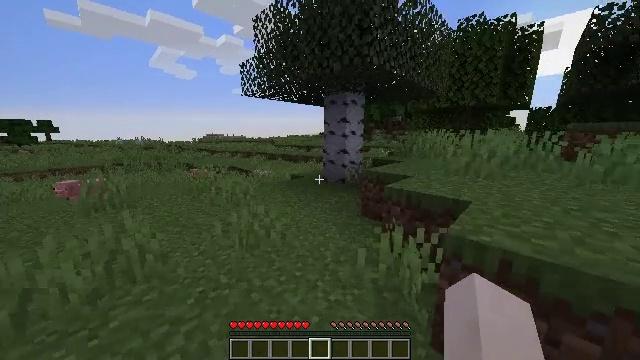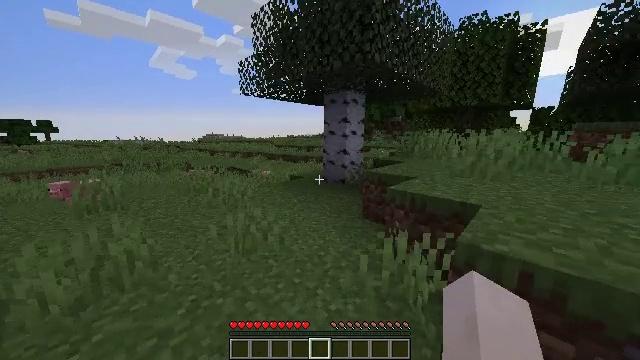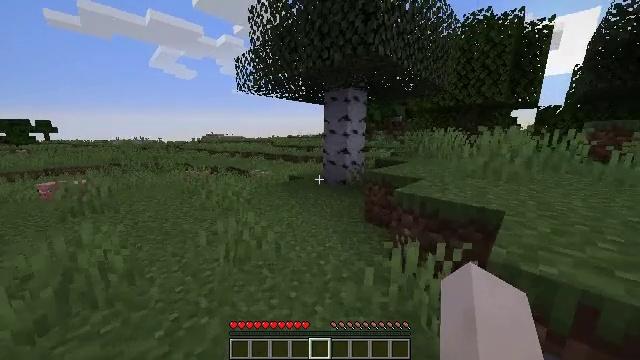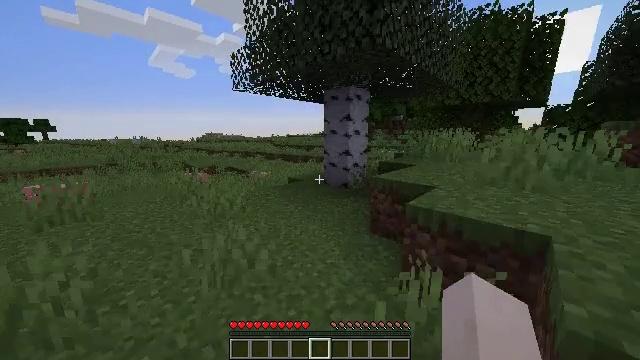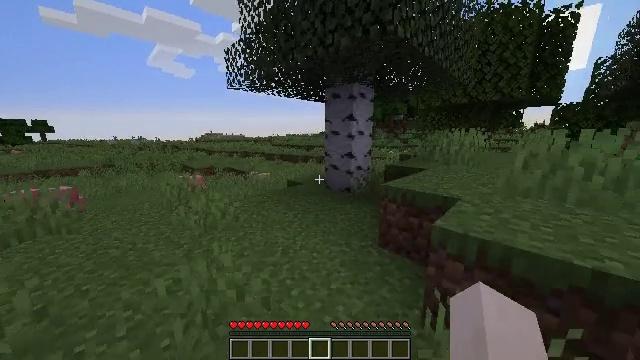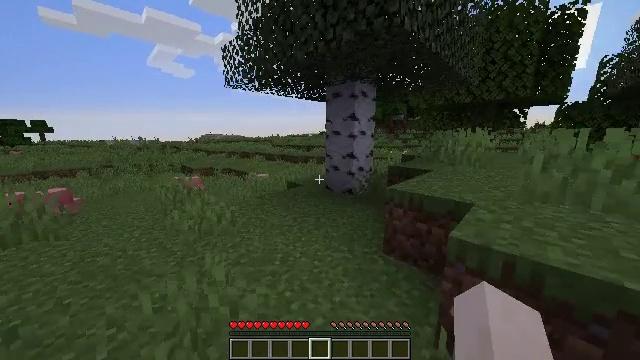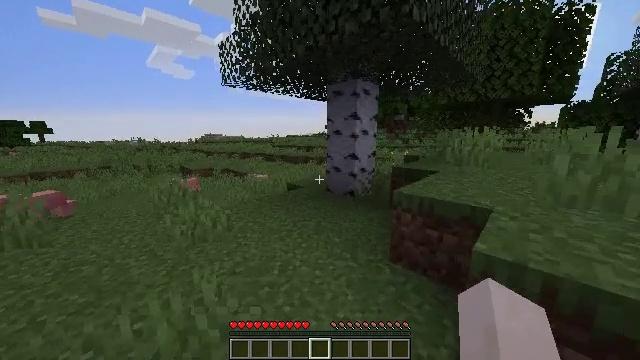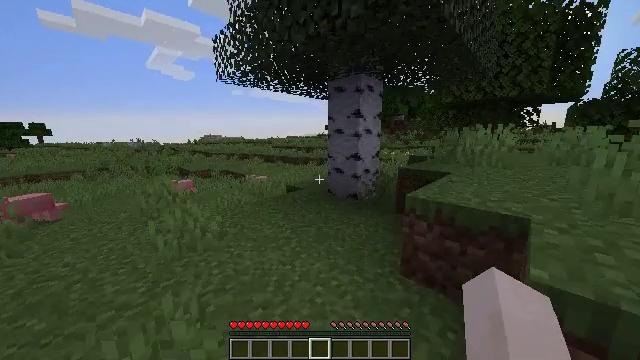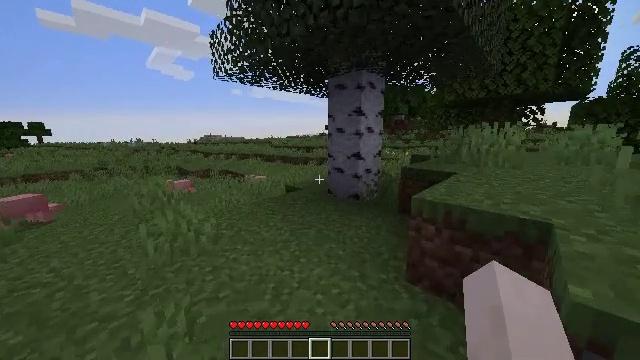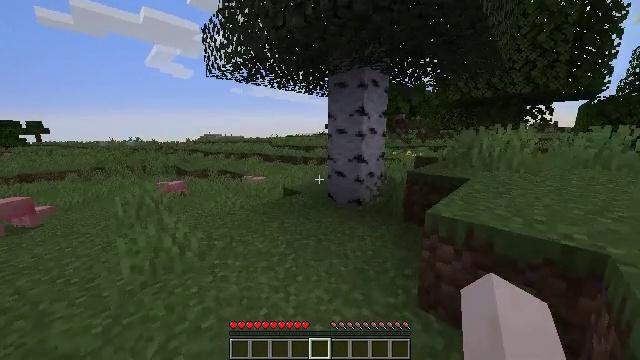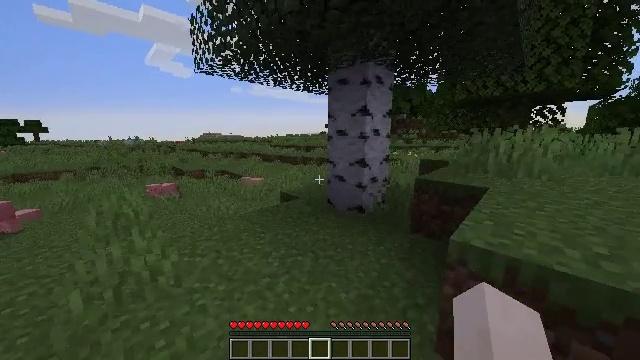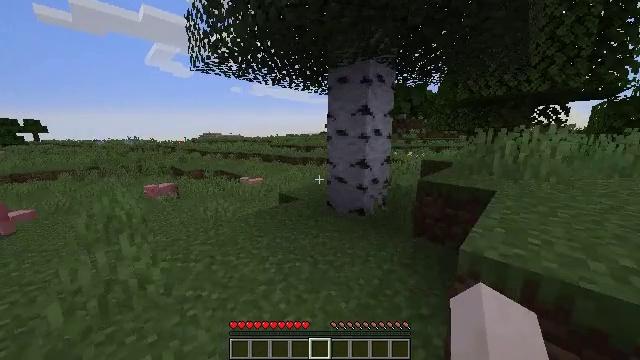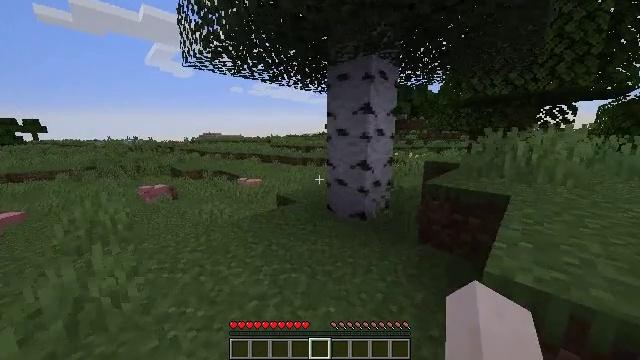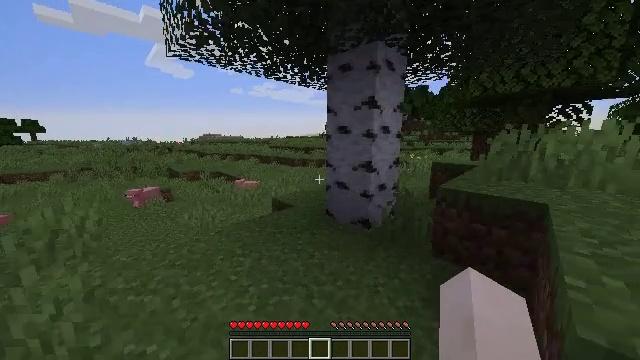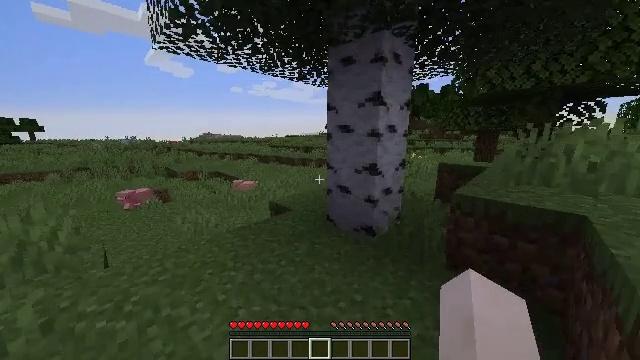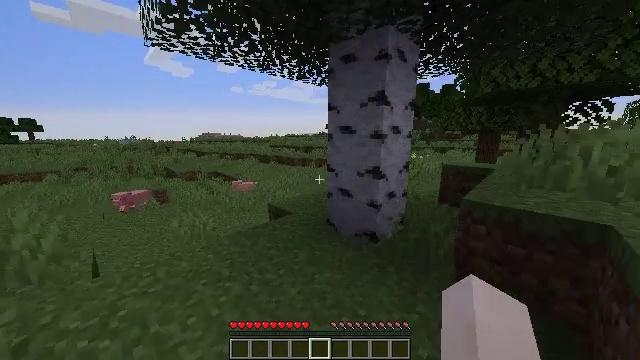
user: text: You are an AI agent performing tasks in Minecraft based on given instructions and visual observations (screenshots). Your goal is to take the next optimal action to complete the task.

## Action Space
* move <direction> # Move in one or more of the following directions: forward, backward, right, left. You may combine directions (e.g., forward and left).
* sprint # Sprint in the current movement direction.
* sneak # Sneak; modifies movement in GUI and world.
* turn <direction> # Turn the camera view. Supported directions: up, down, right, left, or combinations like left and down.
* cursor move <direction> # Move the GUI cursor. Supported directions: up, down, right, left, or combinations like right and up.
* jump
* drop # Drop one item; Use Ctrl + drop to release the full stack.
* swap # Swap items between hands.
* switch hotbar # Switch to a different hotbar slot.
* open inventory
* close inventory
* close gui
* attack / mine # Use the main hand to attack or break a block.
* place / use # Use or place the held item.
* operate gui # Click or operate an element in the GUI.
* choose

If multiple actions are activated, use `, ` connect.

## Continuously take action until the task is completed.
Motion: motion action
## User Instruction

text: Gather birch log for crafting.
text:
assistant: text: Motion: move forward, sprint, attack / mine
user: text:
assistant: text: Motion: move forward, sprint, attack / mine
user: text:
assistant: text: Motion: move forward, sprint, attack / mine
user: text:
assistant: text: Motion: move forward, sprint, attack / mine
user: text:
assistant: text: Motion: move forward, sprint, attack / mine
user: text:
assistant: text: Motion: move forward, sprint, attack / mine
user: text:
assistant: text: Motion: move forward, sprint, attack / mine
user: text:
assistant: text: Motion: move forward, sprint, attack / mine
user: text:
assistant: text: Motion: move forward, sprint, attack / mine
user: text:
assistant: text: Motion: move forward, sprint, attack / mine
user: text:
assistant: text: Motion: move forward, sprint, attack / mine
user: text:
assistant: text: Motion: move forward, sprint, attack / mine
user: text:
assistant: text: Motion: move forward, sprint, attack / mine
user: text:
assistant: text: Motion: move forward, sprint, attack / mine
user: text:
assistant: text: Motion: move forward, sprint, attack / mine
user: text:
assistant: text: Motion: move forward, sprint, attack / mine
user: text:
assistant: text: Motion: move forward, sprint, attack / mine
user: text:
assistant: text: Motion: move forward, sprint, attack / mine
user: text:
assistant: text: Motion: move forward, sprint, attack / mine
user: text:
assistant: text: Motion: move forward, sprint, attack / mine
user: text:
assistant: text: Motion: move forward, sprint, turn right, attack / mine
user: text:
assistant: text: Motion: move forward, sprint, turn right, attack / mine
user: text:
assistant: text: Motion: move forward, sprint, turn right and up, attack / mine
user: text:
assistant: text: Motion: sprint, turn right, attack / mine
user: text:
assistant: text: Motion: attack / mine
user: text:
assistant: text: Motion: attack / mine
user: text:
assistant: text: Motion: attack / mine
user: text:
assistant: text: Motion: attack / mine
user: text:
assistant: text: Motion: attack / mine
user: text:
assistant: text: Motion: attack / mine